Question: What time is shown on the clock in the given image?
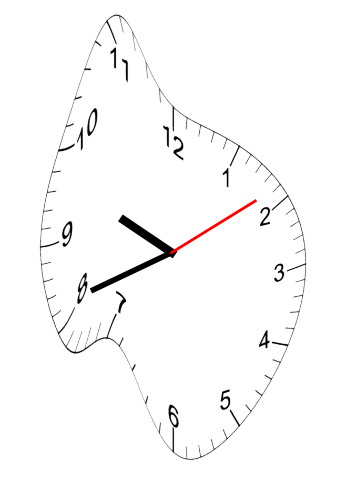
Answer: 09:41:09